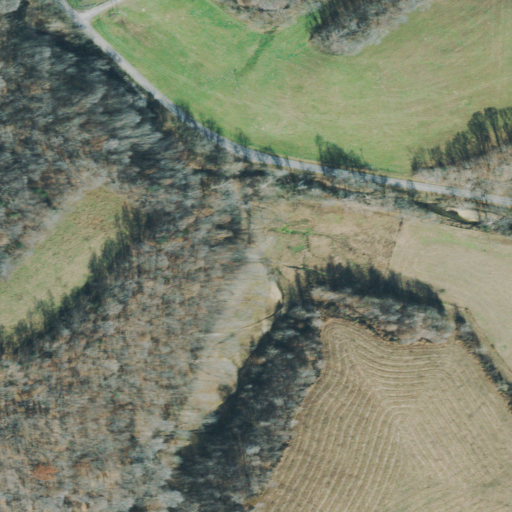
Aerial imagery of valley in Tennessee named Starspring Hollow containing deciduous forest, shrub, open development, pasture, and mixed forest